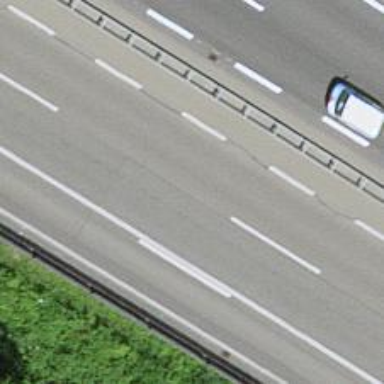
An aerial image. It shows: Motorway link.